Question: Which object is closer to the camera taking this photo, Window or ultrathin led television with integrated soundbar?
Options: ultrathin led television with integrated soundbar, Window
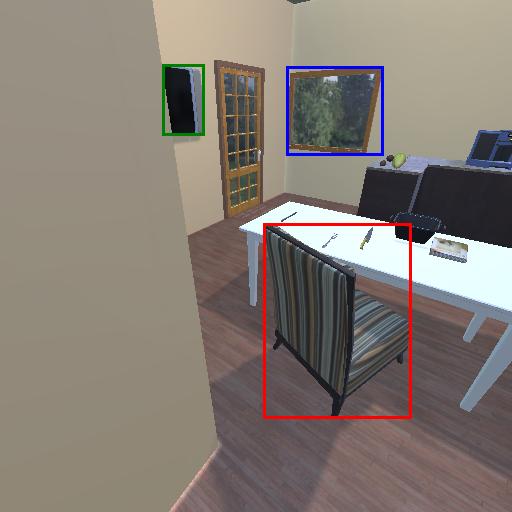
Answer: ultrathin led television with integrated soundbar